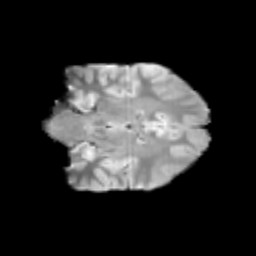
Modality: T2w
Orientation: coronal
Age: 14
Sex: female
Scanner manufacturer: siemens
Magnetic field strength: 3 T
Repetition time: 3.8 s
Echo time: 0.07 s